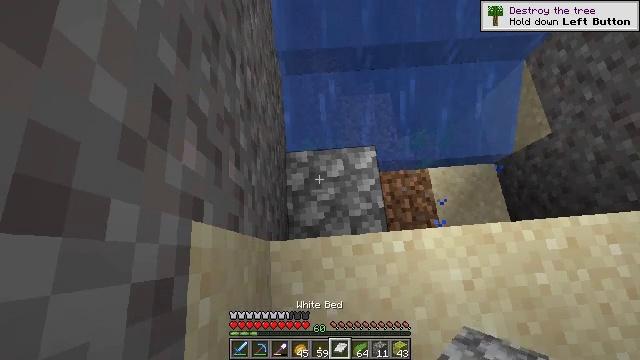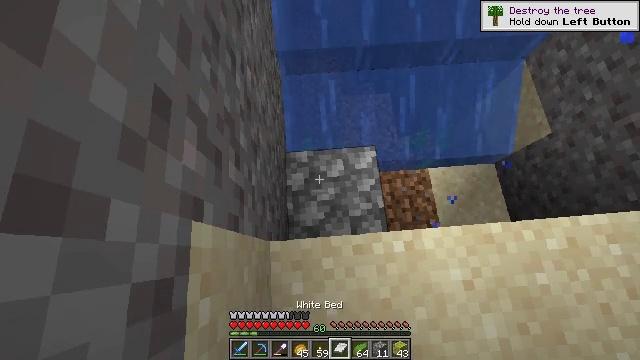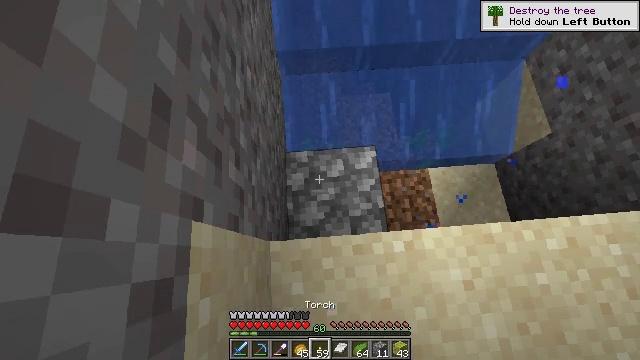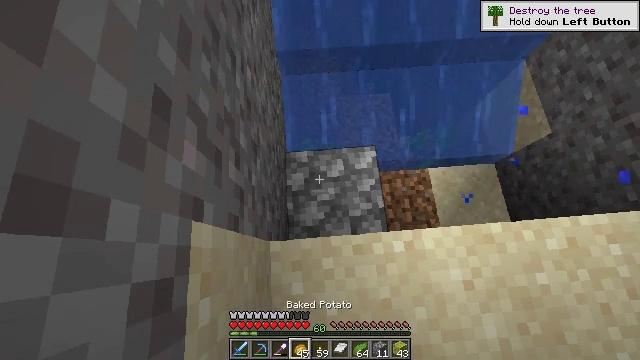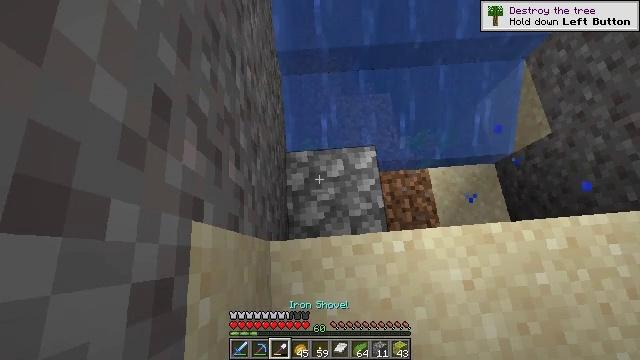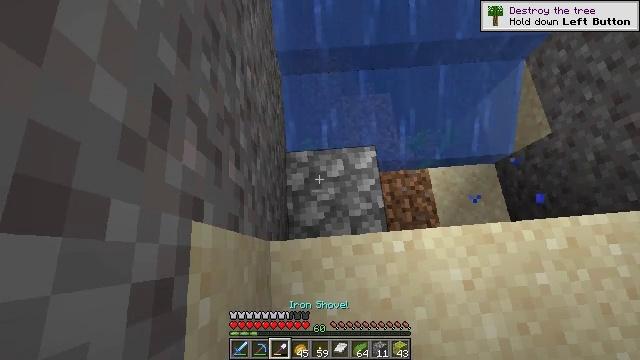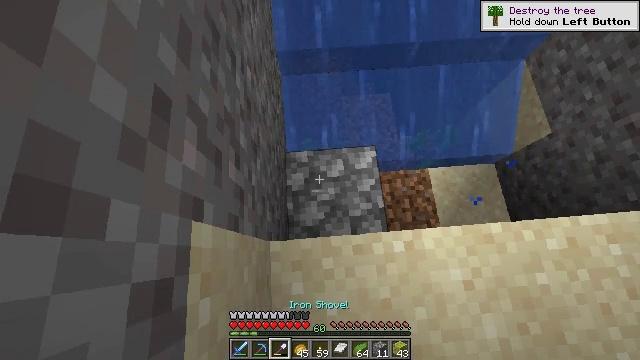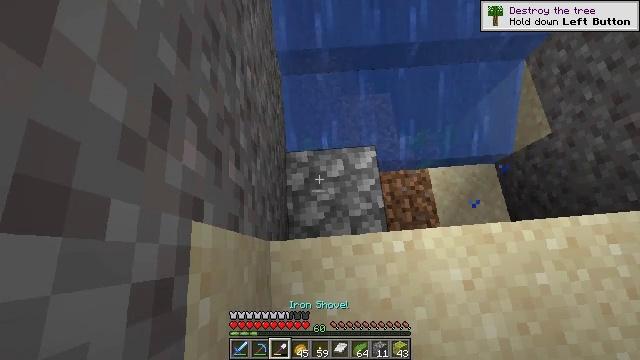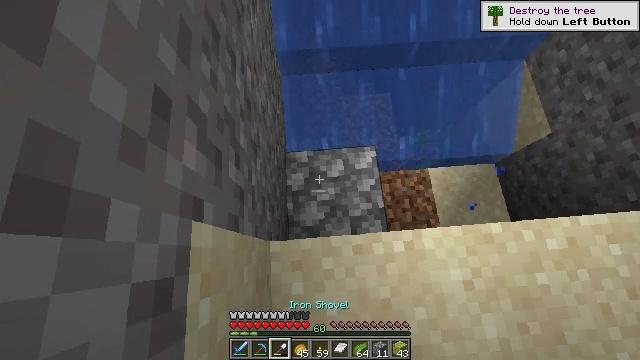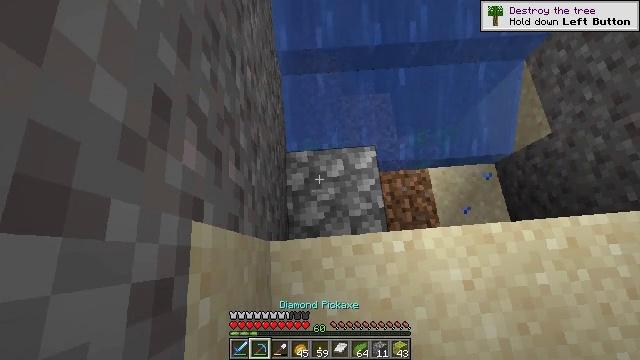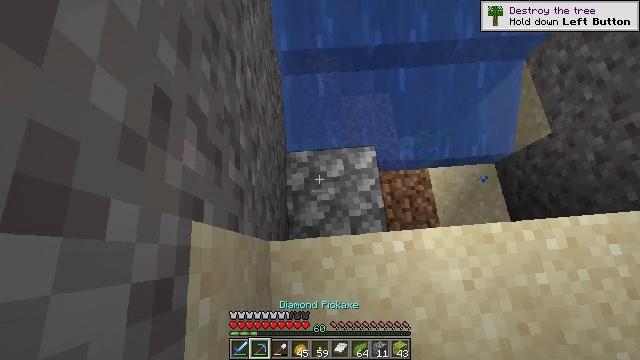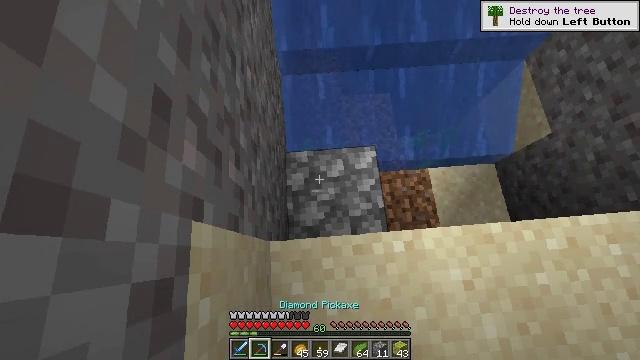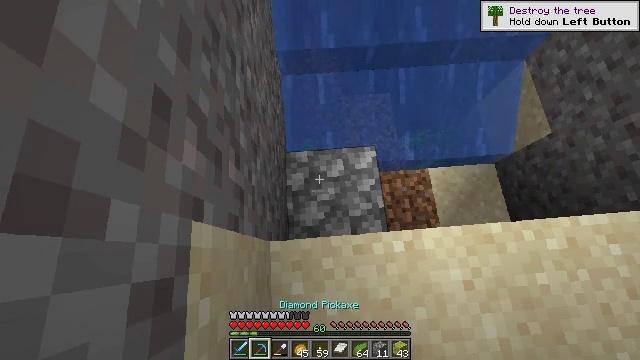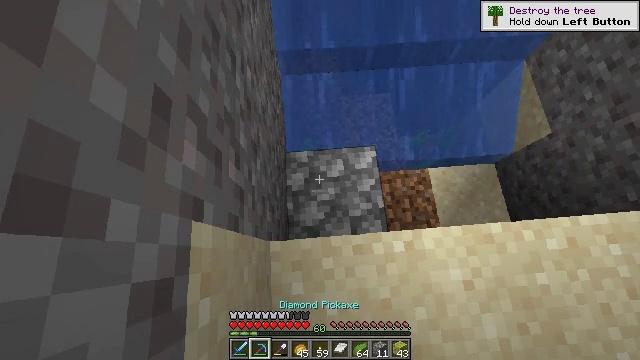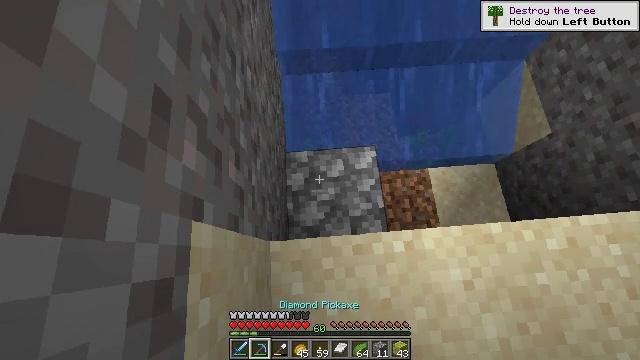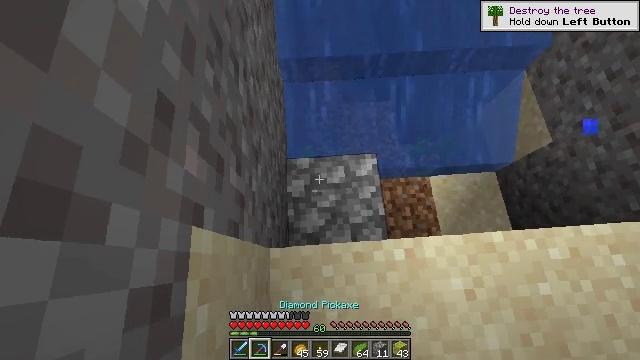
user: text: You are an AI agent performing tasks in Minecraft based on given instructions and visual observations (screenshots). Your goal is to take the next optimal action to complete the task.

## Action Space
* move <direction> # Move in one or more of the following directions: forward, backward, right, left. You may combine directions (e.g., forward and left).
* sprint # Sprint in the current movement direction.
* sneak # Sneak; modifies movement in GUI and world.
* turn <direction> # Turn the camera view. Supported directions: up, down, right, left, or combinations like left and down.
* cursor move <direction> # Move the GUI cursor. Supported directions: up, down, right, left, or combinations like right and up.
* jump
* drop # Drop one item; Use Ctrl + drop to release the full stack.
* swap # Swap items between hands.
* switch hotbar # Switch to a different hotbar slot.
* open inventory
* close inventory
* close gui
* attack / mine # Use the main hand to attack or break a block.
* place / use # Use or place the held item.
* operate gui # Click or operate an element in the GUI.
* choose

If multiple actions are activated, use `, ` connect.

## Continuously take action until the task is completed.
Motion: motion action
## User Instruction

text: Break the seagrass in the ocean.
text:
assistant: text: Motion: no_op
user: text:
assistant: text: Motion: no_op
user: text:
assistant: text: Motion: no_op
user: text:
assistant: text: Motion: no_op
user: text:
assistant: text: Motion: no_op
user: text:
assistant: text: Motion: no_op
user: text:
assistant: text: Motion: no_op
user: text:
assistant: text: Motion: no_op
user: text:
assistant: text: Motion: no_op
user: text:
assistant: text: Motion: no_op
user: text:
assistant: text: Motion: no_op
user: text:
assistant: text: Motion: no_op
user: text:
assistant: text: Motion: no_op
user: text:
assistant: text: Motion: no_op
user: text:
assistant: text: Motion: turn up
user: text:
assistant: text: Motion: turn left and up
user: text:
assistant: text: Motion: turn up
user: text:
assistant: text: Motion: no_op
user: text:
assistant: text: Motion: attack / mine
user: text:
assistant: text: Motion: attack / mine
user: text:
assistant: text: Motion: attack / mine
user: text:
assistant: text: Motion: turn down, attack / mine
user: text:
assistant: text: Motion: turn down, attack / mine
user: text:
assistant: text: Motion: attack / mine